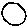
Label: circle